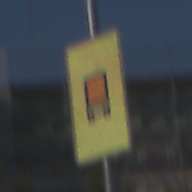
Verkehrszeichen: KennzeichnungspflichtigeFahrzeugeGefaehrlicheGueterOhnePfeilsymbol
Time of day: MorningAfternoon
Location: Outdoor (Urban)
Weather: Clear
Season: NotSpecified
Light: Natural